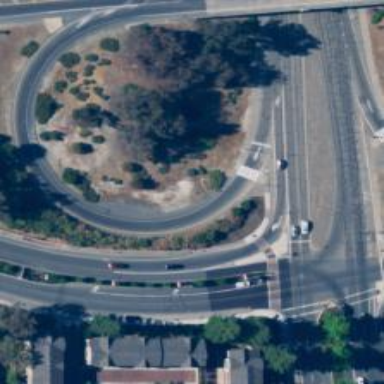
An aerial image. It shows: Secondary link road.